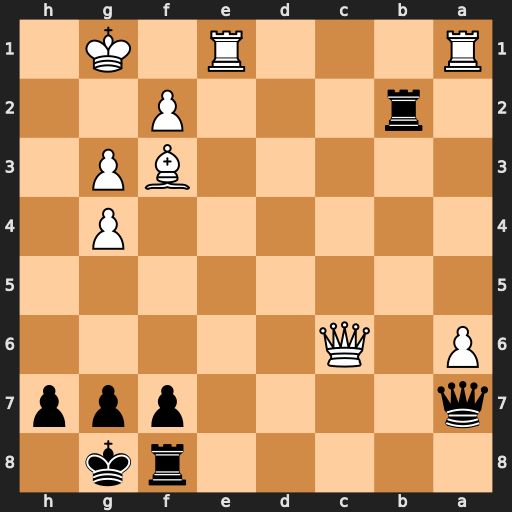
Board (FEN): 5rk1/q4ppp/P1Q5/8/6P1/5BP1/1r3P2/R3R1K1
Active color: b
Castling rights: -
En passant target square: -
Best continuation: Qxf2+ Kh1 Qh2#